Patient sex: M
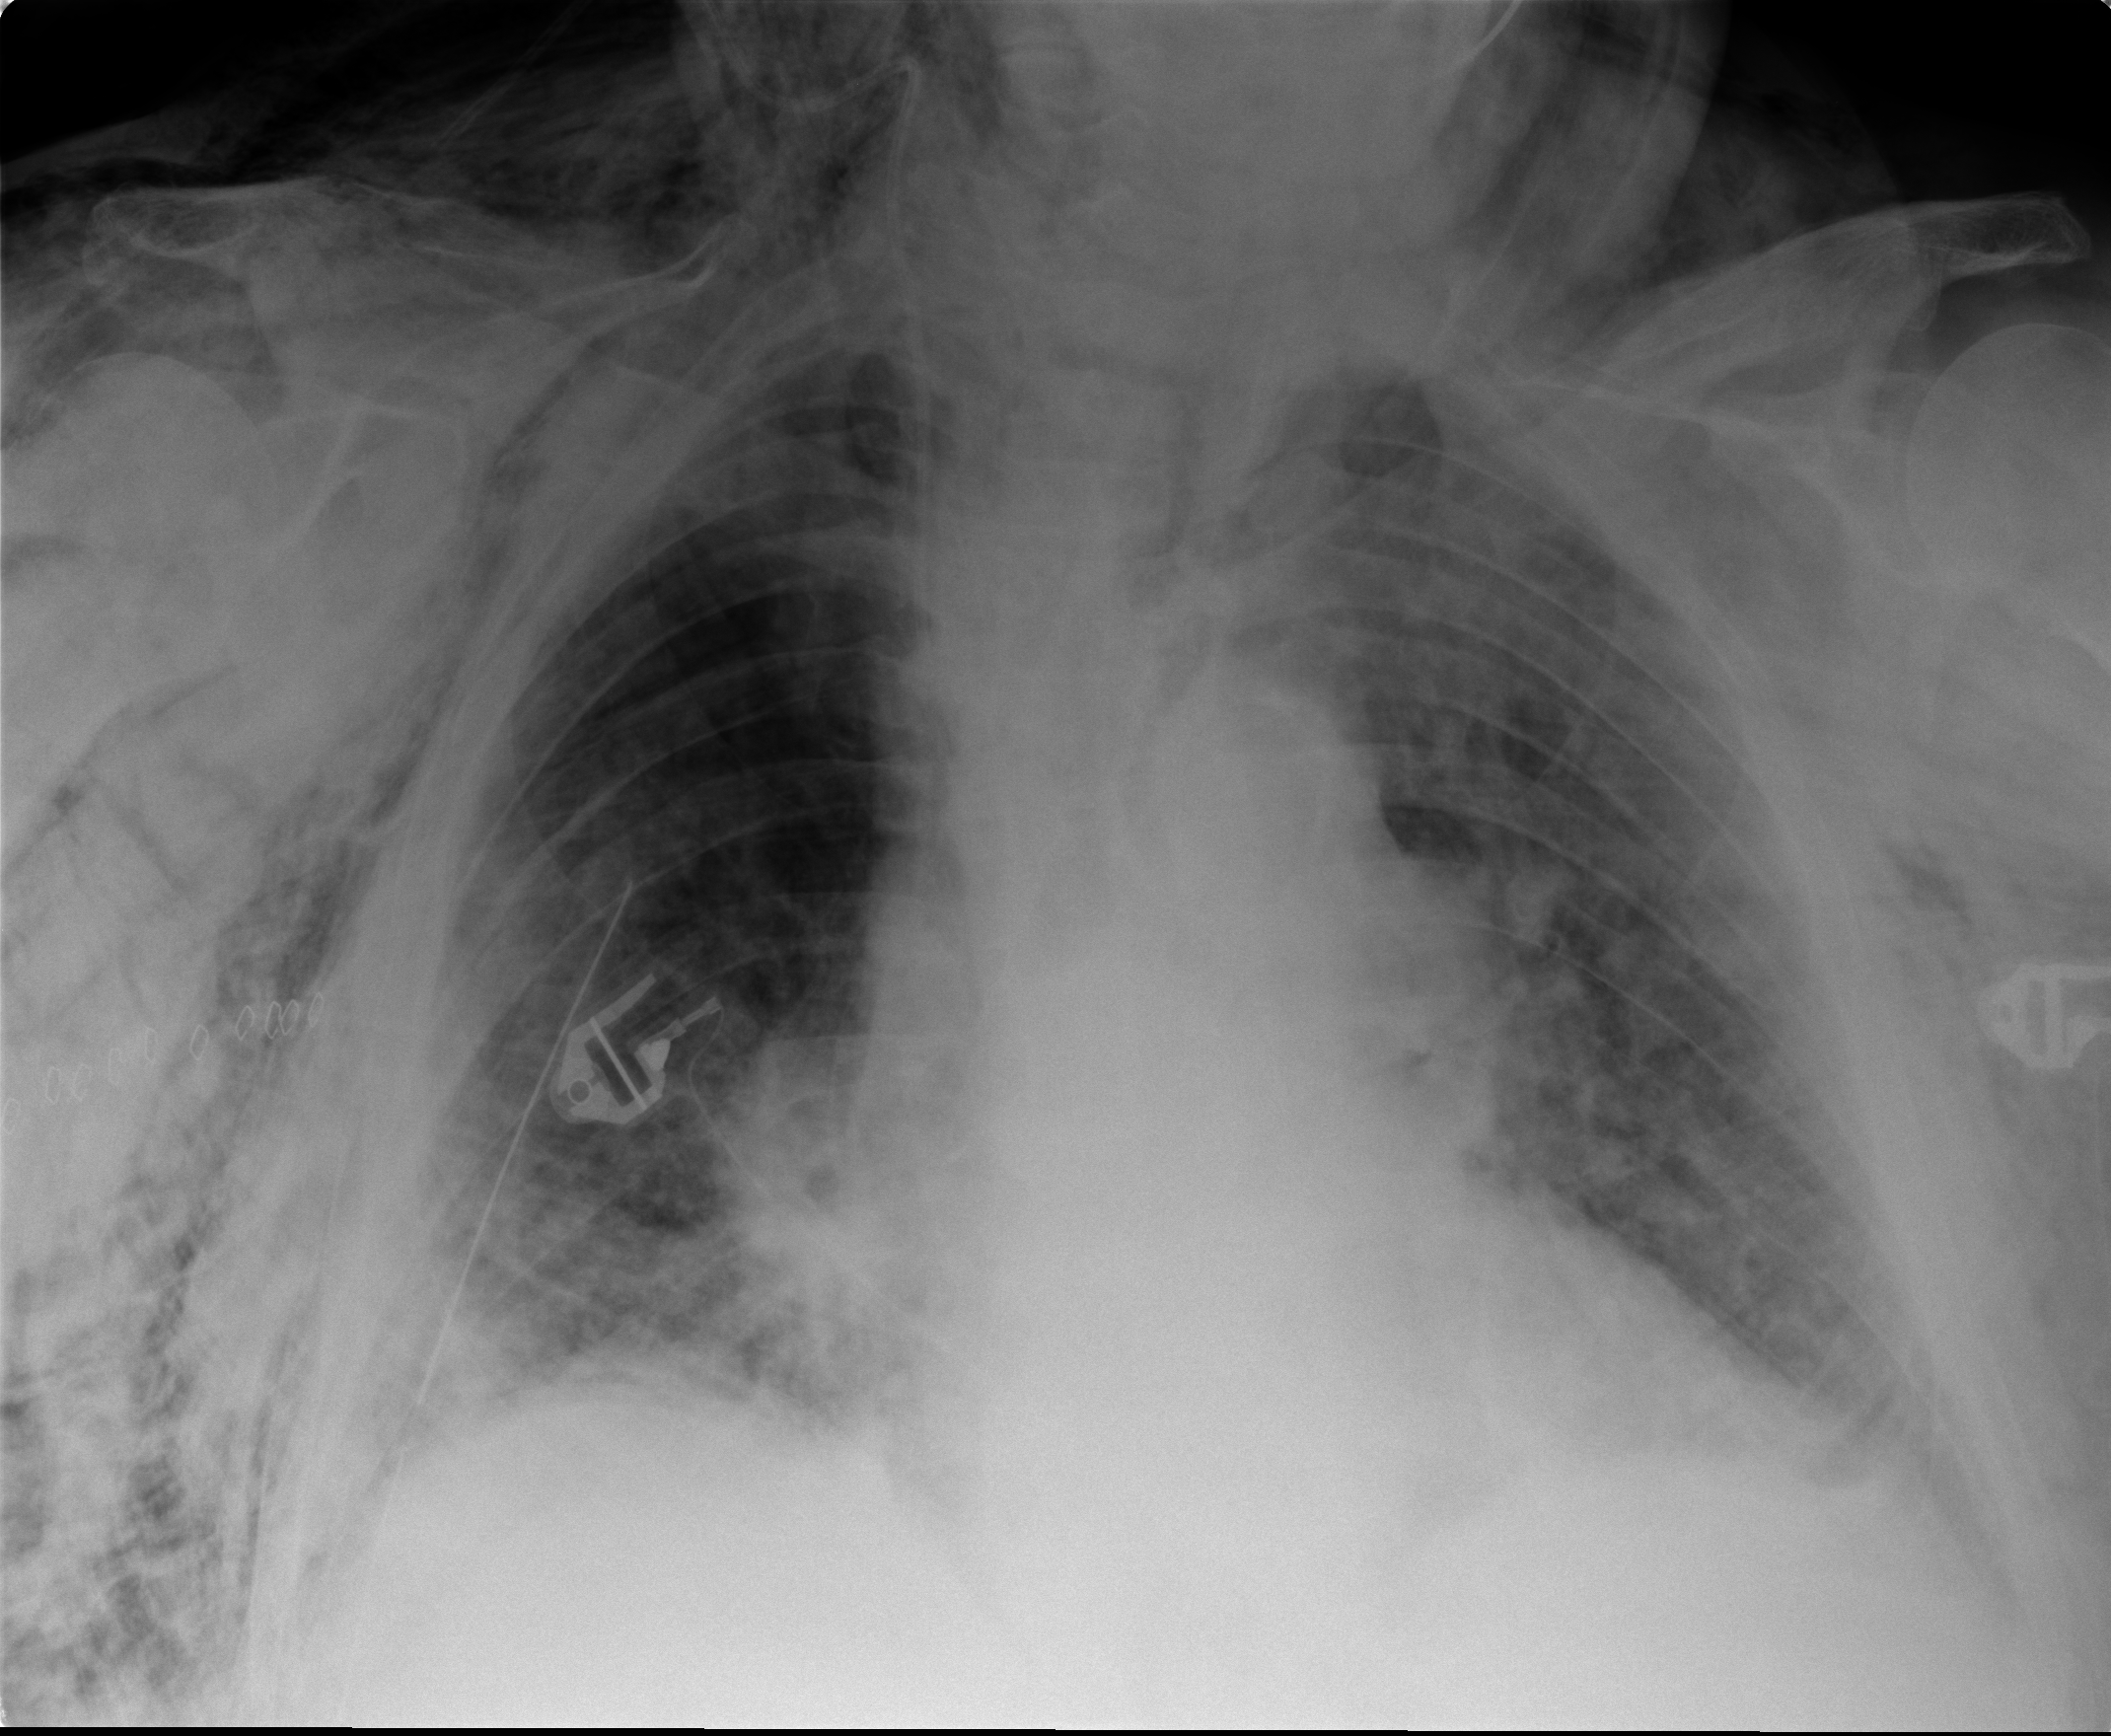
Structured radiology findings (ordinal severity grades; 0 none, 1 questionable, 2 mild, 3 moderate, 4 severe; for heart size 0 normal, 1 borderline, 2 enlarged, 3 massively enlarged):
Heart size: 0
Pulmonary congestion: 2
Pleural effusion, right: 1
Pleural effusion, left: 0
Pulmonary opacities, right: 0
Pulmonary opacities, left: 2
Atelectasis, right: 2
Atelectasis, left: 2